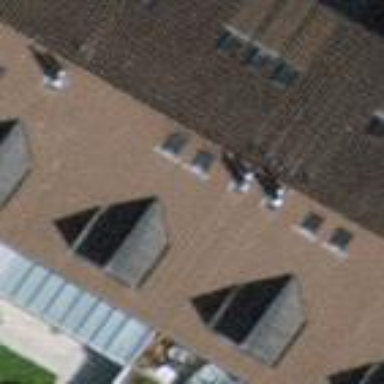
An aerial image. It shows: Terrace building.